Interaction volume radius: 10 \u00c5
Interaction volume height: 15 \u00c5
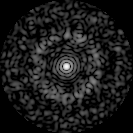
Disorder parameter: 0.8491